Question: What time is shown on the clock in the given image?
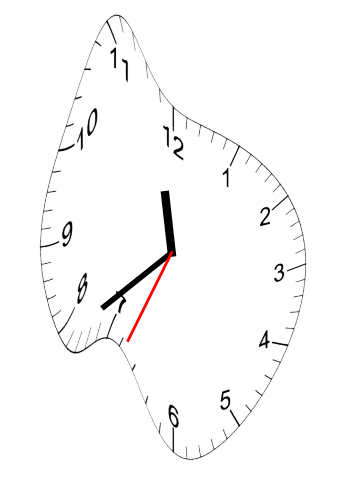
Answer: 11:38:34